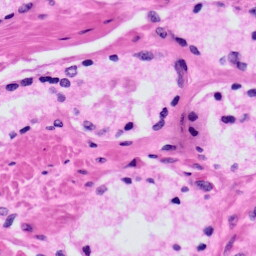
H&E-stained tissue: Prostate